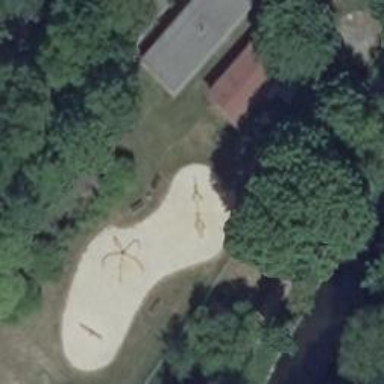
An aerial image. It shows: Playground area for leisure activities on the land.